Question: As I cannot write whole code here, I simplified it with the same problem.
The simplified program is python code connected with a ui file, which is:
'''
<?xml version="1.0" encoding="UTF-8"?>
<ui version="4.0">
<class>MainWindow</class>
<widget class="QMainWindow" name="MainWindow">
<property name="geometry">
<rect>
<x>0</x>
<y>0</y>
<width>275</width>
<height>267</height>
</rect>
</property>
<property name="windowTitle">
<string>MainWindow</string>
</property>
<widget class="QWidget" name="centralwidget">
<widget class="QTextBrowser" name="textBrowser">
<property name="geometry">
<rect>
<x>10</x>
<y>50</y>
<width>256</width>
<height>192</height>
</rect>
</property>
</widget>
<widget class="QPushButton" name="OkButton">
<property name="geometry">
<rect>
<x>110</x>
<y>10</y>
<width>75</width>
<height>23</height>
</rect>
</property>
<property name="text">
<string>Ok</string>
</property>
</widget>
<widget class="QPushButton" name="UndoButton">
<property name="geometry">
<rect>
<x>190</x>
<y>10</y>
<width>75</width>
<height>23</height>
</rect>
</property>
<property name="text">
<string>Undo</string>
</property>
</widget>
<widget class="QTextEdit" name="textEdit">
<property name="geometry">
<rect>
<x>10</x>
<y>10</y>
<width>91</width>
<height>31</height>
</rect>
</property>
<property name="html">
<string>&lt;!DOCTYPE HTML PUBLIC &quot;-//W3C//DTD HTML 4.0//EN&quot; &quot;http://www.w3.org/TR/REC-html40/strict.dtd&quot;&gt;
&lt;html&gt;&lt;head&gt;&lt;meta name=&quot;qrichtext&quot; content=&quot;1&quot; /&gt;&lt;style type=&quot;text/css&quot;&gt;
p, li { white-space: pre-wrap; }
&lt;/style&gt;&lt;/head&gt;&lt;body style=&quot; font-family:'Gulim'; font-size:9pt; font-weight:400; font-style:normal;&quot;&gt;
&lt;p style=&quot; margin-top:0px; margin-bottom:0px; margin-left:0px; margin-right:0px; -qt-block-indent:0; text-indent:0px;&quot;&gt;1&lt;/p&gt;&lt;/body&gt;&lt;/html&gt;</string>
</property>
</widget>
</widget>
<widget class="QStatusBar" name="statusbar"/>
</widget>
<resources/>
<connections/>
</ui>
'''
and looks like:

and the simplified python file is:
'''
import sys
import os
from PyQt5.QtWidgets import *
from PyQt5 import uic
from PyQt5 import QtGui
BASE_DIR = os.path.dirname(os.path.abspath(__file__))
form_class = uic.loadUiType(BASE_DIR + "./tester2.ui")[0]
class WindowClass(QMainWindow, form_class) :
def __init__(self) :
super().__init__()
self.setupUi(self)
self.OkButton.clicked.connect(self.Do_Append)
self.UndoButton.clicked.connect(self.Do_Undo)
def Do_Append(self):
data = self.textEdit.toPlainText()
self.textBrowser.append(data)
self.textBrowser.append('Test command')
self.textBrowser.append('
')
def Do_Undo(self):
cursor = self.textBrowser.textCursor()
cursor.movePosition(QtGui.QTextCursor.StartOfLine)
cursor.select(QtGui.QTextCursor.LineUnderCursor)
cursor.removeSelectedText()
cursor.movePosition(QtGui.QTextCursor.End)
if __name__ == "__main__" :
app = QApplication(sys.argv)
myWindow = WindowClass()
myWindow.show()
app.exec_()
'''
This code writes an input string into the textbrowser when you click the Ok button. And I am trying to erase only the latest two lines if I click the Undo button.
I found out about QTextCursor and used it (StartOfLine, Up, StartofBlock, PreviousBlock, LineUnderCursor, BlockUnderCursor....), but I cannot do what I want, as all I could do was just erasing one line. I think the problem is about enter ('
') but I cannot solve the problem.
What can I do to solve the problem?
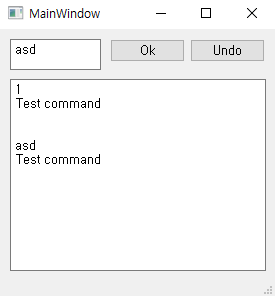
Answer: The <URL>.
Here is how to fix your example:
'''
def Do_Undo(self):
cursor = self.textBrowser.textCursor()
cursor.movePosition(QtGui.QTextCursor.End)
cursor.movePosition(
QtGui.QTextCursor.PreviousBlock,
QtGui.QTextCursor.KeepAnchor, 4)
cursor.removeSelectedText()
self.textBrowser.setTextCursor(cursor)
'''
This moves the cursor to the end of the document, and sets the selection anchor there; then it moves back four lines, extending the selection as it goes; then finally it removes the selected text (once the cursor has been applied to the editor).